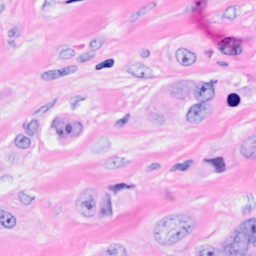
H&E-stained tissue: Breast